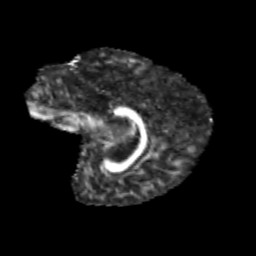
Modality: FA
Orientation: sagittal
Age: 10
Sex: female
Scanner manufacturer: siemens
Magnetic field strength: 3 T
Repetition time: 3.8 s
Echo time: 0.07 s